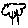
Label: tree